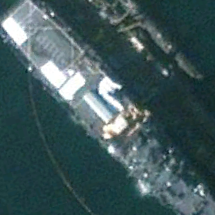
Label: combat